Question: Count the number of objects in the diagram.
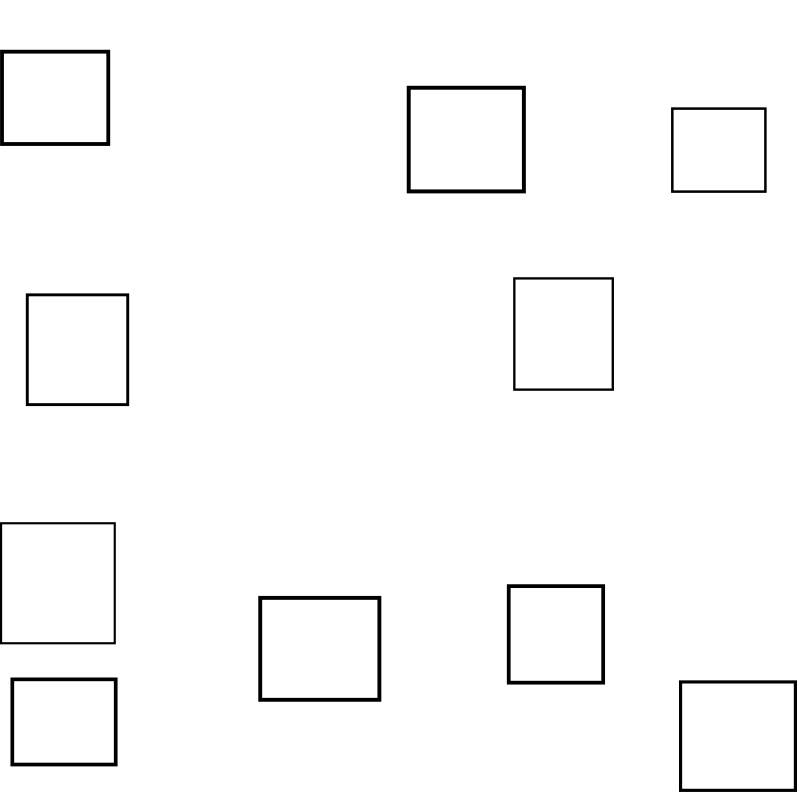
Answer: 10